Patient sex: F
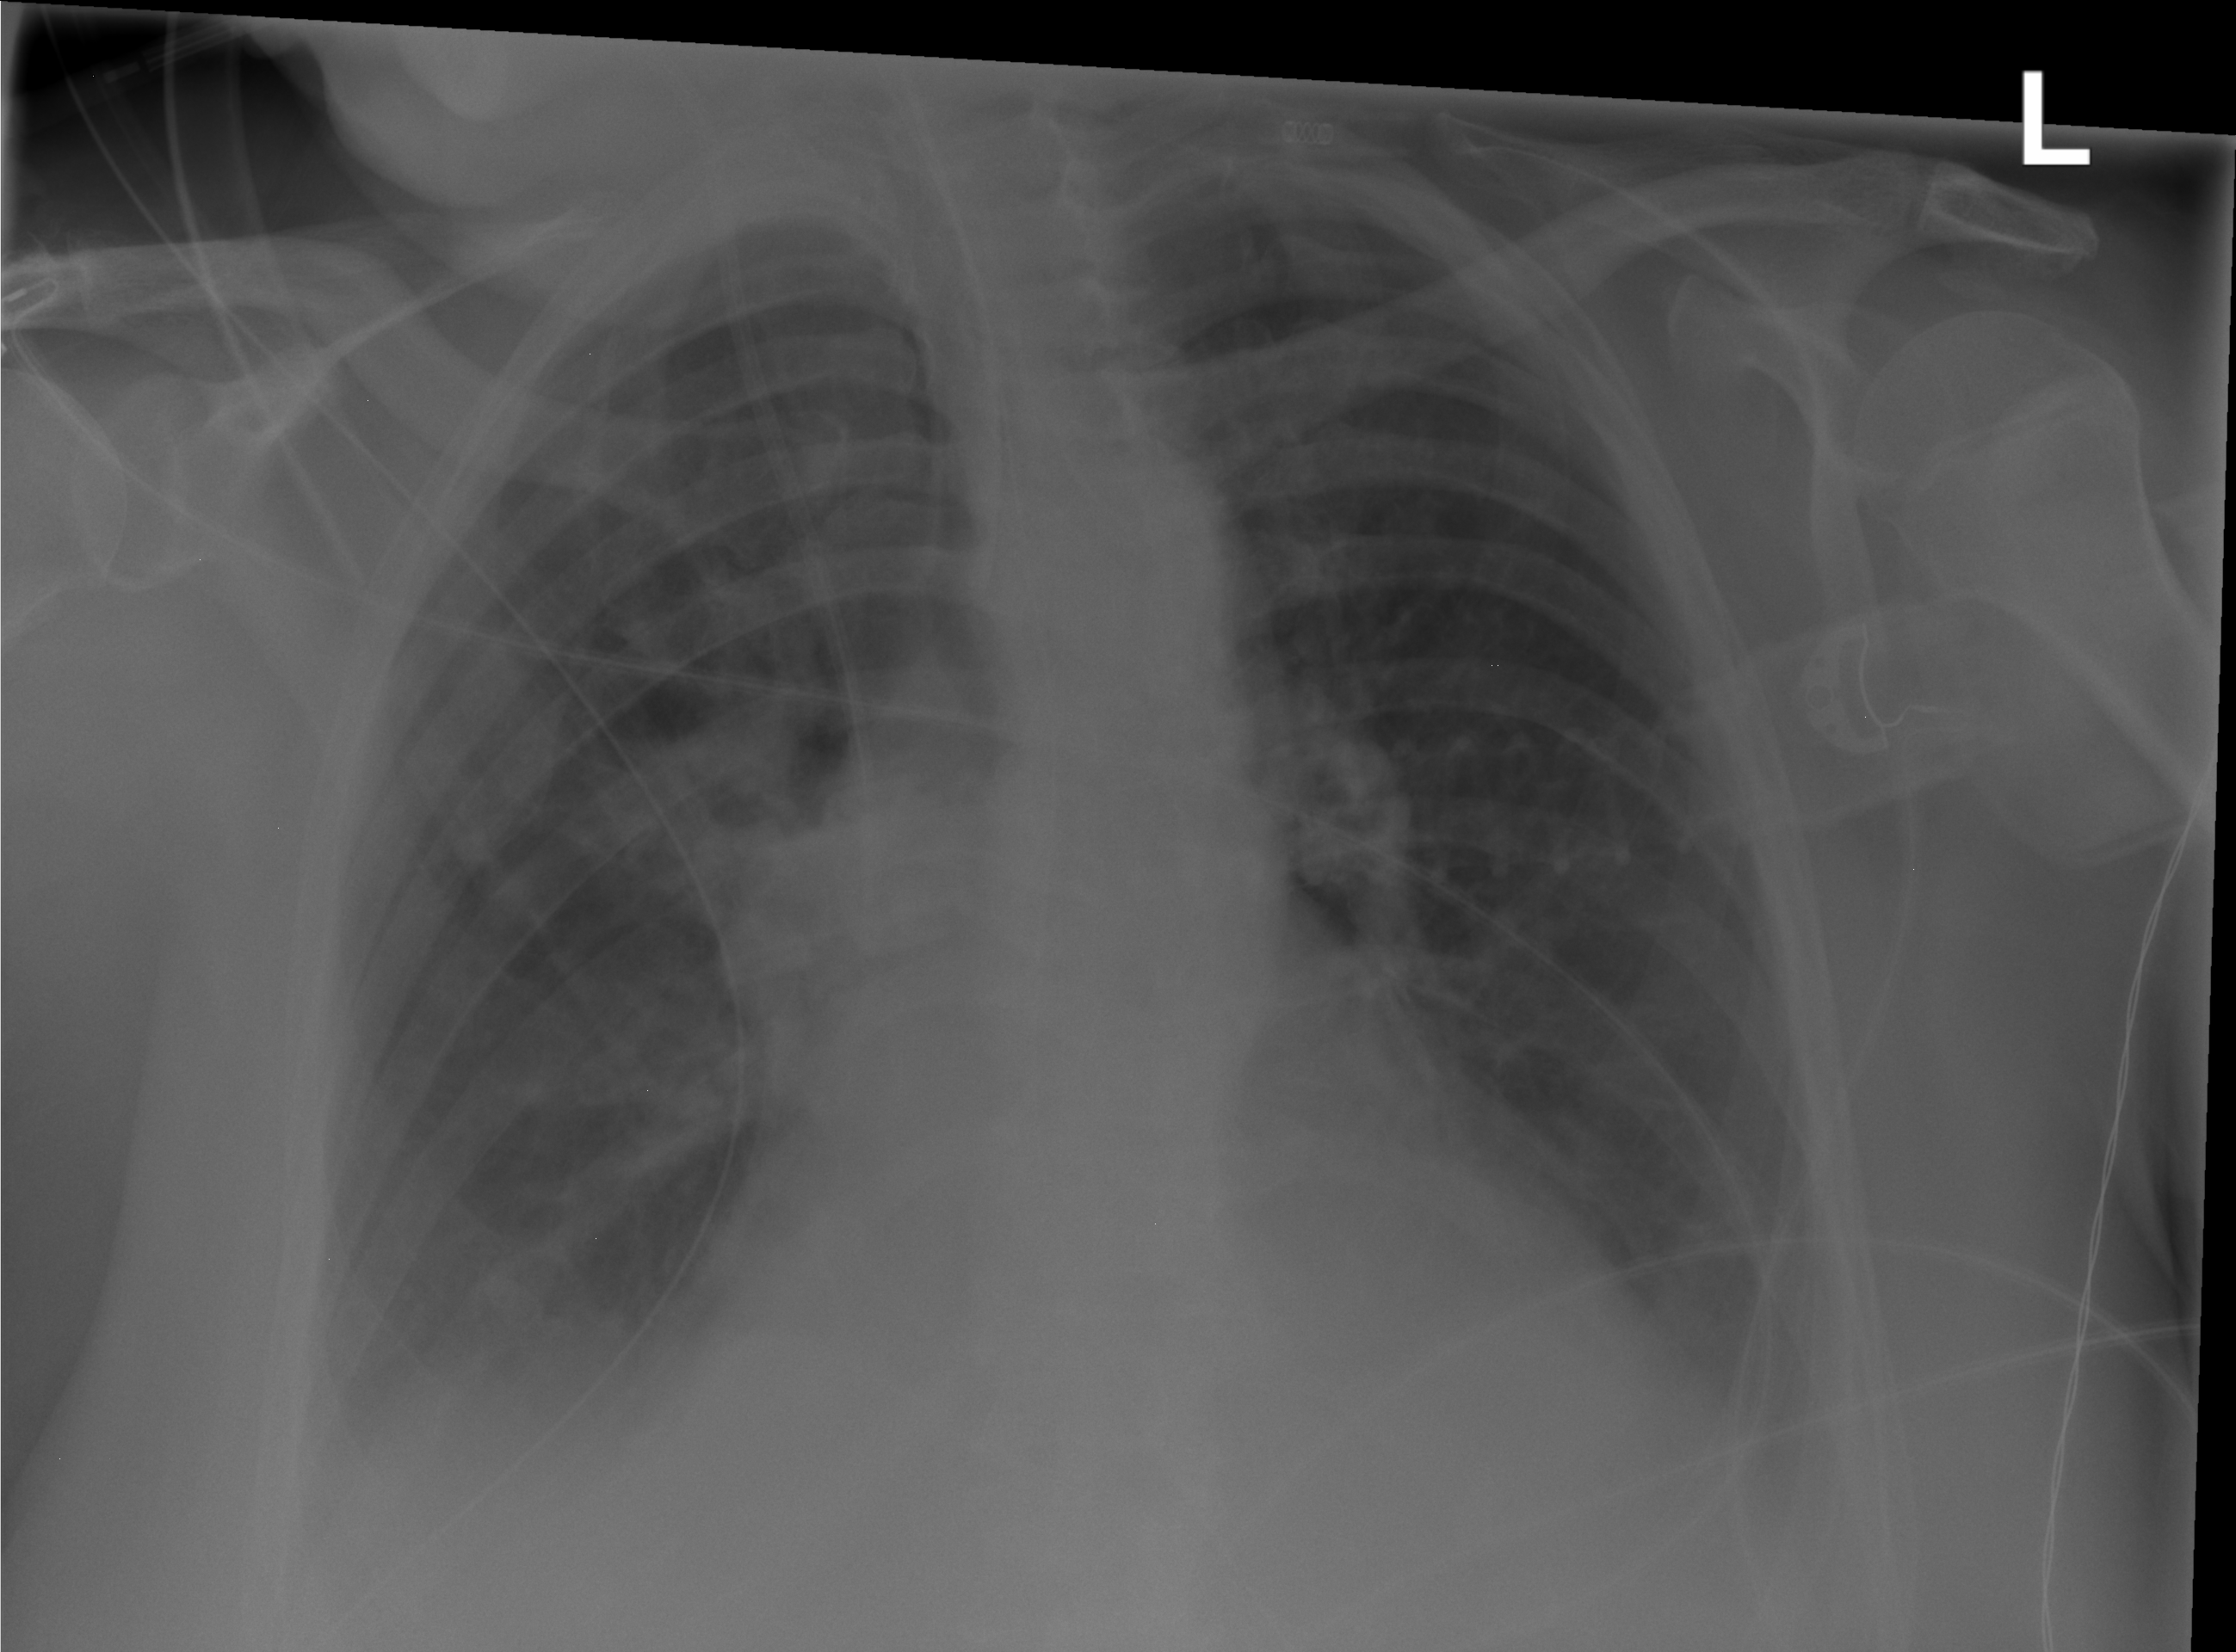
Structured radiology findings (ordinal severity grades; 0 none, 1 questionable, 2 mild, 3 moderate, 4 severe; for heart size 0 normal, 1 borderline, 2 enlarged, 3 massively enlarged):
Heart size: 0
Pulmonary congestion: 2
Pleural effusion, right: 2
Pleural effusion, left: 2
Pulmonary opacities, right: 0
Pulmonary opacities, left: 0
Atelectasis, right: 2
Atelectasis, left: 2